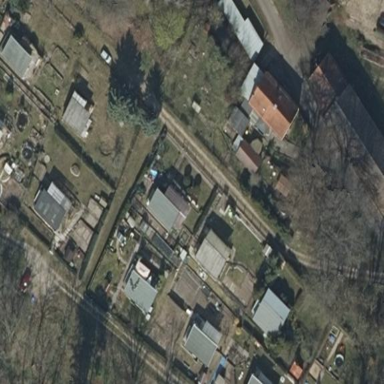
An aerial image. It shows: Allotments area.